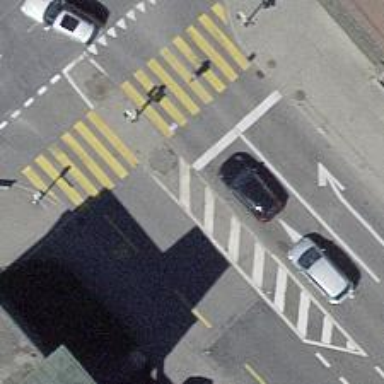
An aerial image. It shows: Road with traffic signals.